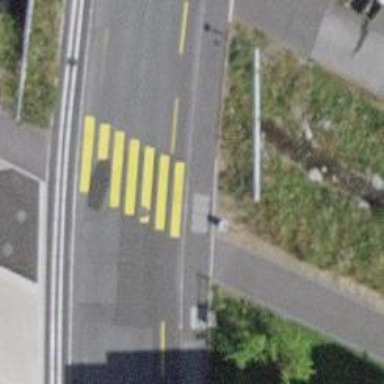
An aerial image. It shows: Pedestrian crossing with zebra markings on footway.